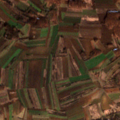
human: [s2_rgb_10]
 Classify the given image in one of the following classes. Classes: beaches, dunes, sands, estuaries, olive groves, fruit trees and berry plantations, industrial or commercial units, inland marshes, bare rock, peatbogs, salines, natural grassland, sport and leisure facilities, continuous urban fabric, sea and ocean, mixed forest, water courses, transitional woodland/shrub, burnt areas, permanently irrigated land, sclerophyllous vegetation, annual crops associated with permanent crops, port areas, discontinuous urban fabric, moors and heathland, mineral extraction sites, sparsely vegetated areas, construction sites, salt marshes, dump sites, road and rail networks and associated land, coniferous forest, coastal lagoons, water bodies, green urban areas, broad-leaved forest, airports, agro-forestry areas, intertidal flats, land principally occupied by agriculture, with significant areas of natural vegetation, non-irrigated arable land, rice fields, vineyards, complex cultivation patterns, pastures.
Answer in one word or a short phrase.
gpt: non-irrigated arable land, land principally occupied by agriculture, with significant areas of natural vegetation, transitional woodland/shrub